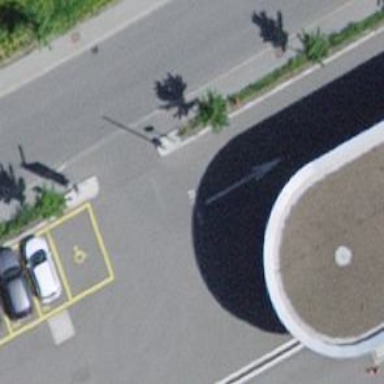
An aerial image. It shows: Lift gate barrier.